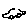
Label: car